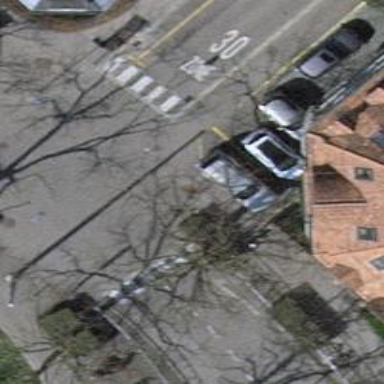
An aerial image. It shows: Sidewalk.